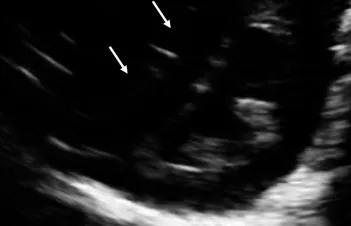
Case 1: echocardiography in the parasternal short axis view. At the time of PH crisis. Showing septal bowing to the left (white arrow) and a D-shaped left ventricle that indicates over-systemic pulmonary arterial pressure.
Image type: radiology (ultrasound)